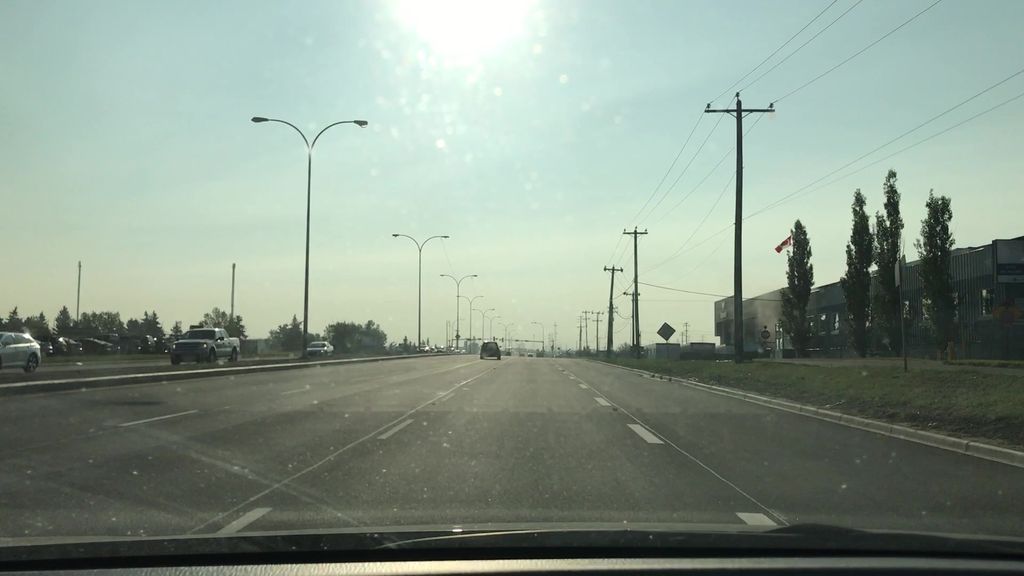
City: edmonton